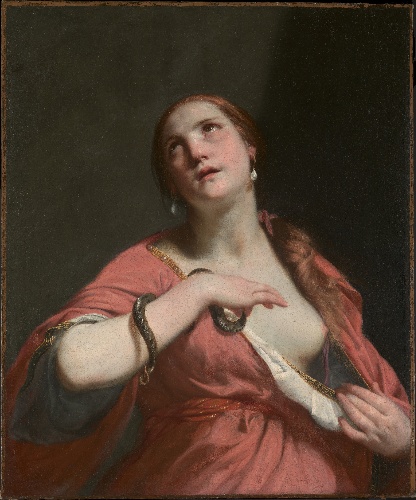
Title: The Death of Cleopatra
Artist: Guido Cagnacci
Artist bio: Italian, Santarcangelo di Romagna 1601–1663 Vienna
Date: ca. 1645–55
Object type: Painting
Classification: Paintings
Medium: Oil on canvas
Dimensions: 37 3/8 × 29 1/2 in. (95 × 75 cm)
Department: European Paintings
Credit line: Purchase, Diane Burke Gift, Gift of J. Pierpont Morgan, by exchange, Friends of European Paintings Gifts, Gwynne Andrews Fund, Lila Acheson Wallace, Charles and Jessie Price, and Álvaro Saieh Bendeck Gifts, Gift and Bequest of George Blumenthal and Fletcher Fund, by exchange, and Michel David-Weill Gift, 2016
Accession year: 2016
Repository: Metropolitan Museum of Art, New York, NY
Tags: Cleopatra|Snakes|Women